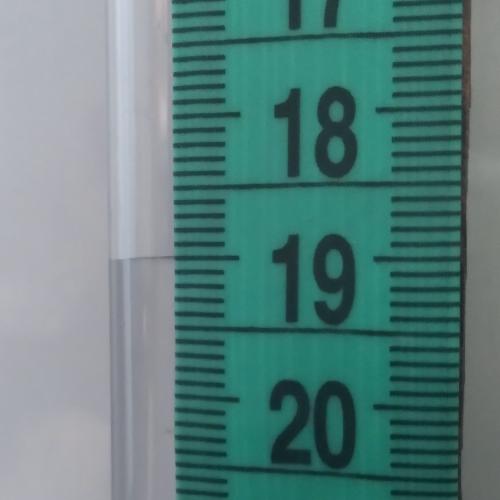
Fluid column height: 19.0 cm